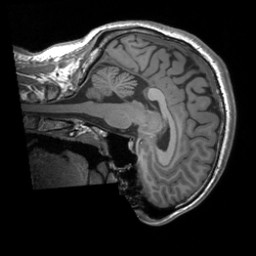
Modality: T1w
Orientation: sagittal
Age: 27
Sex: male
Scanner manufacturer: siemens
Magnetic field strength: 3 T
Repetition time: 1.9 s
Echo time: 0.00252 s